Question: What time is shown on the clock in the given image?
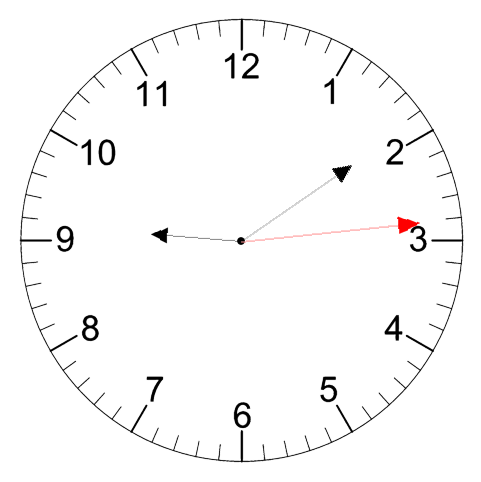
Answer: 09:09:14